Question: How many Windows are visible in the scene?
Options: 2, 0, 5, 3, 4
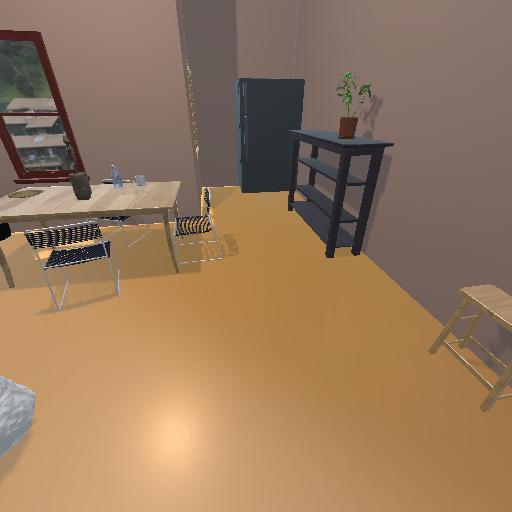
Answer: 2